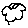
Label: cloud